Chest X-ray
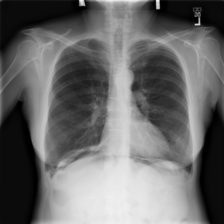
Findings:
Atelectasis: negative
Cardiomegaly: negative
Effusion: negative
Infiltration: negative
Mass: negative
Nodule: negative
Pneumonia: negative
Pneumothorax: negative
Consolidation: negative
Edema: negative
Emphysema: negative
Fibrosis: negative
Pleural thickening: negative
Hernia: negative